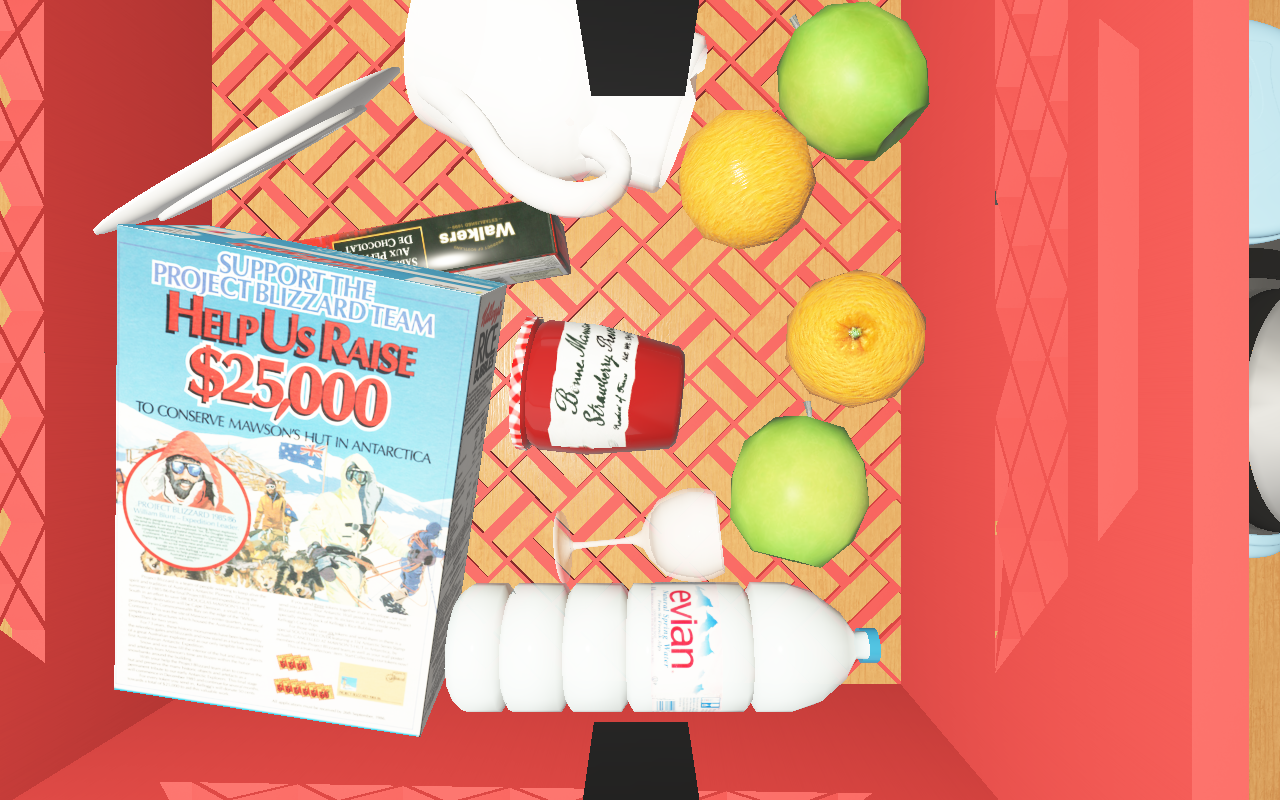
Objects in the scene:
carafe
apple
apple
orange
orange
plate
glass
wineglass
honey jar
jam jar
cereal box
biscuit box